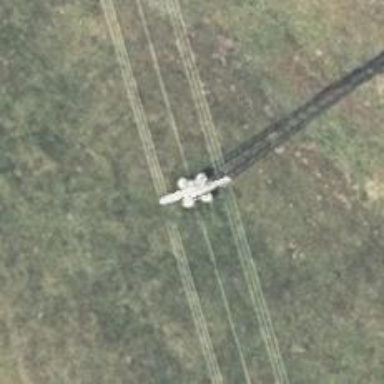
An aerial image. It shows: Power tower.